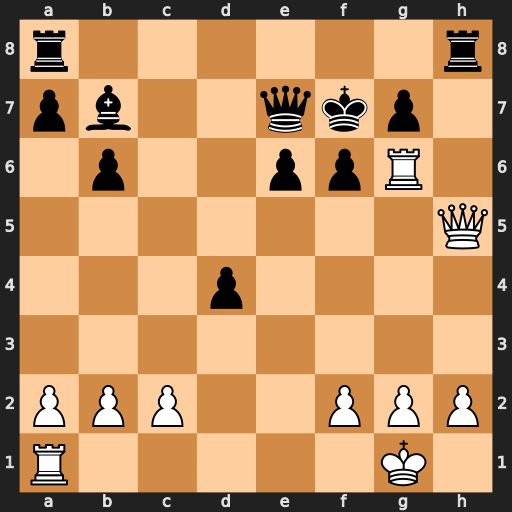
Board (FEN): r6r/pb2qkp1/1p2ppR1/7Q/3p4/8/PPP2PPP/R5K1
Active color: w
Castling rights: -
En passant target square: -
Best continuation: Rh6+ g6 Qxg6+ Kf8 Rxh8#